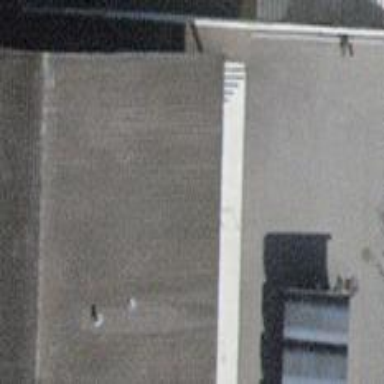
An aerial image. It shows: View of roof of building.